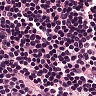
Metastatic tissue present: no